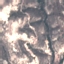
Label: HerbaceousVegetation